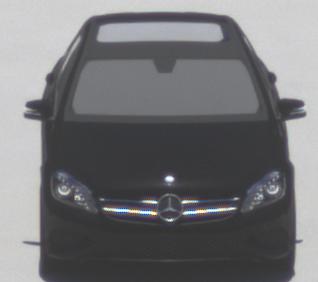
Make: Mercedes-Benz
Model: A 180
Detailed model: A-Class (176)
Model produced from: 2012/09
Model produced until: 2015/07
Doors: 5
Color: black
Road condition: dry road
Daytime: midday
Contrast: high contrast